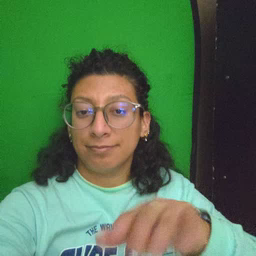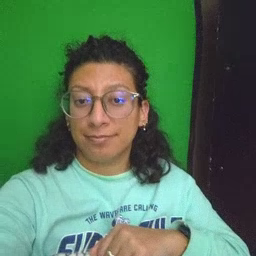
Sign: thirsty